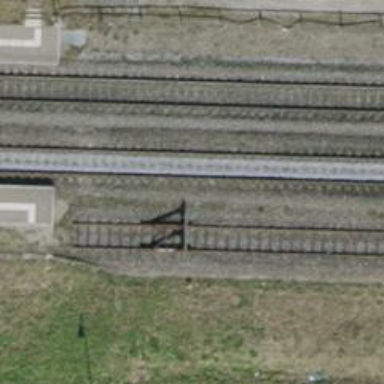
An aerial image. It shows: Railway buffer stop.